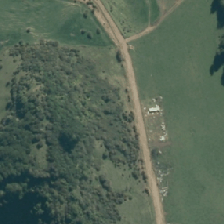
Land cover: broadleaved_indigenous_hardwood